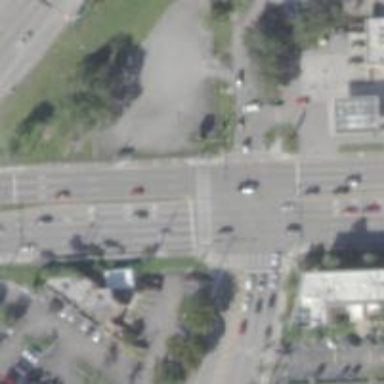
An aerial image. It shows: Primary highway with separate asphalt sidewalks.